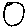
Label: circle